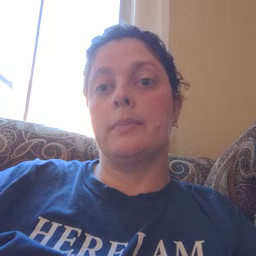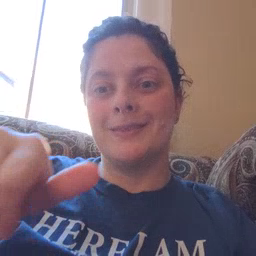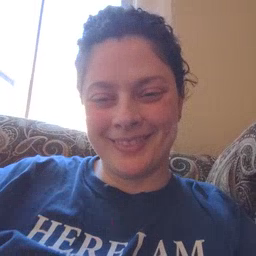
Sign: puzzle